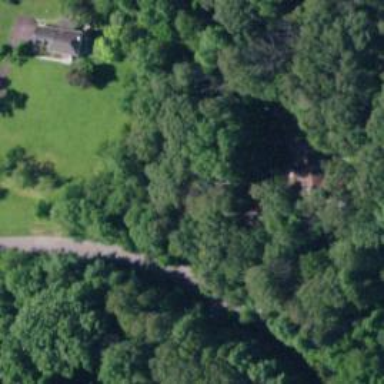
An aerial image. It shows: Driveway.